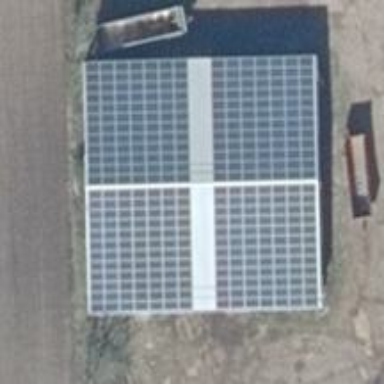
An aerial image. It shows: Solar power generator using photovoltaic method with solar photovoltaic panel types.